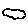
Label: cloud